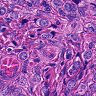
Metastatic tissue present: yes